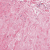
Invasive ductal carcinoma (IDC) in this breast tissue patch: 0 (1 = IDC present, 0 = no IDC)